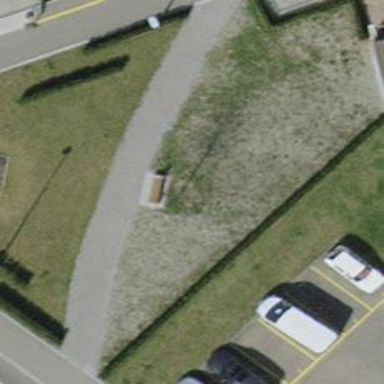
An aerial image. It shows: Brown bench in the vicinity.